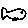
Label: fish